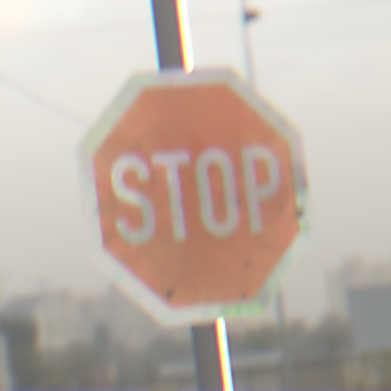
Verkehrszeichen: Stop
Umgebung: Outdoor, Suburban
Tageszeit: MorningAfternoon
Wetter: Overcast
Licht: Natural
Jahreszeit: NotSpecified
Kontrast: LowContrast